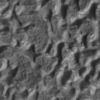
Label: not_dusty